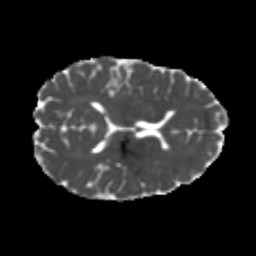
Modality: MD
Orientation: axial
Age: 20
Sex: female
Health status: healthy
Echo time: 0.074 s